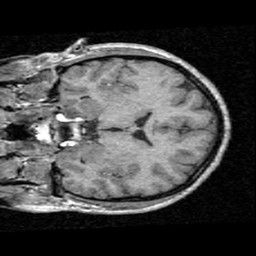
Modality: T1w
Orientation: coronal
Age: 27
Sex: female